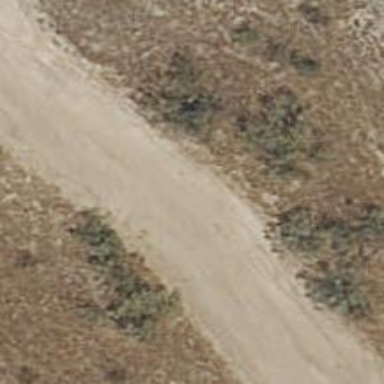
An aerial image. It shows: Dirt track road.